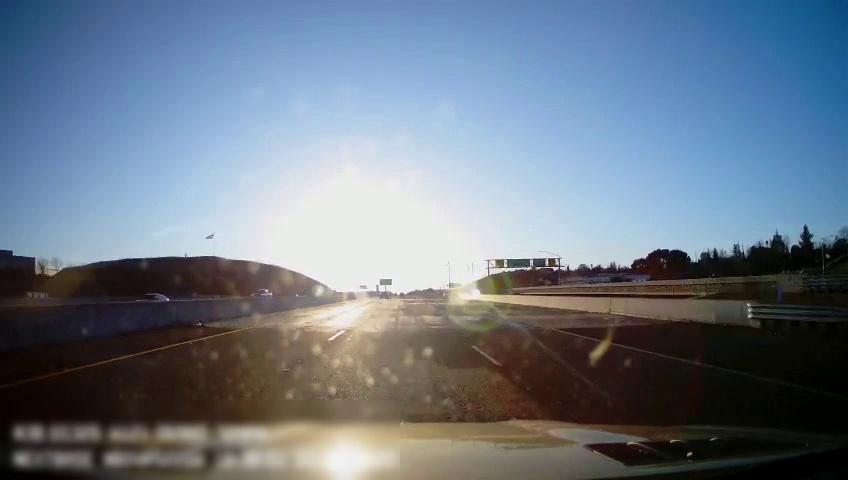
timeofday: Day
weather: Sunny
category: Drivable Space
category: Vehicles | Car
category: Vehicles | Truck
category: Lanes | Current Lane
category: Lanes | Current Lane
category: Lanes | Alternate Lane
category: Lanes | Alternate Lane
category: Traffic | Signs
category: Traffic | Signs
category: Traffic | Signs